Question: I'm following <URL> suggesting a certain approach. As the image below shows, one can't disable the feature for all languages.
When I discovered that, I tried to do that for C# alone (since that's the only language I code in where the listed references' count is an annoyance). However, as far I can see, there's nothing about CodeLens under C# specifically.
Do I need to turn off the whole CodeLens thingy or is there a way to disable aforementioned option only?

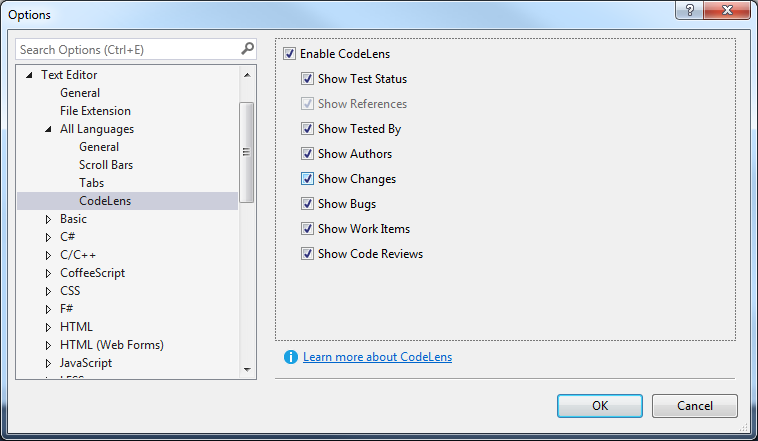
Answer: does a lot of heavy lifting for all the other lenses. It constructs the call tree that's used to compute the Tested By/Tests relation as well as the reference count and the Test Status. As such it cannot be disabled without turning off the other options.
There is currently no way to disable CodeLens on a per-language basis. Currently CodeLens only supports VB.NET and C# and it's an all-or-nothing thing, since it depends on Roslyn under the hood no other languages are currently supported.
Apart from doing that heavy lifting, the Reference Indicator is also put in place as a placeholder to prevent the editor from "stuttering" while the other lenses are loading. In an early beta it worked that way and that was incredibly annoying. There has been a version where they showed just empty space, and that was quickly replaced by always showing the reference indicator. Both because it should always be available and also because it's quick to compute and available offline.
I suggest you file a specific request for the changes you want to see on the <URL>. I believe now is the perfect time to send Microsoft feedback on this topic, they're in between releases.